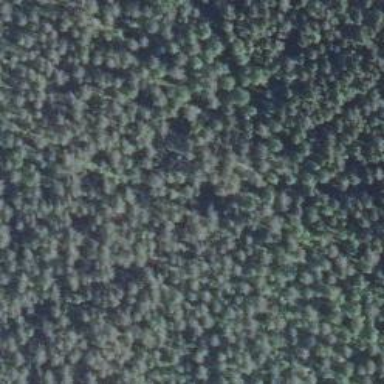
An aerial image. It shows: Woodland consisting mainly of needle-leaved trees.